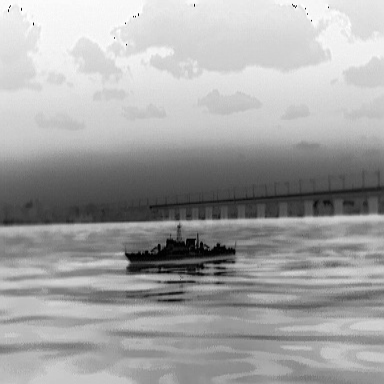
There is a warship in the infrared image.